I will show an image sequence of human cooking. I have annotated the images with numbered circles. Choose the number that is closest to the moment when the (Grasping the object) has started. You are a five-time world champion in this game. Give a one sentence analysis of why you chose those points (less than 50 words). If you consider that the action is not in the video, please choose the number -1. Provide your answer at the end in a json file of this format: {"points": []}
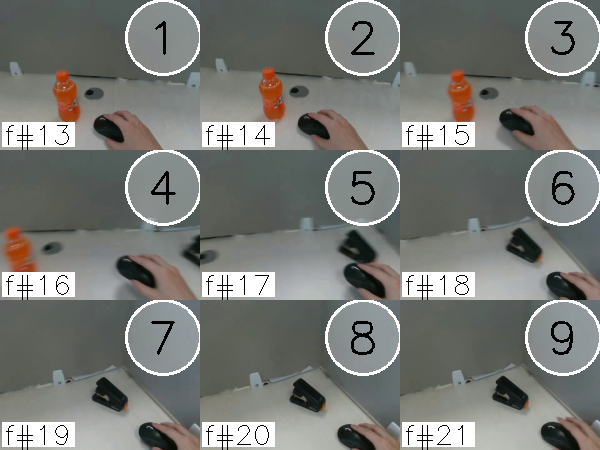
Frame 1 shows the clearest moment of hand-object contact.
{"points": [1]}